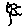
Label: flower